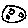
Label: moon